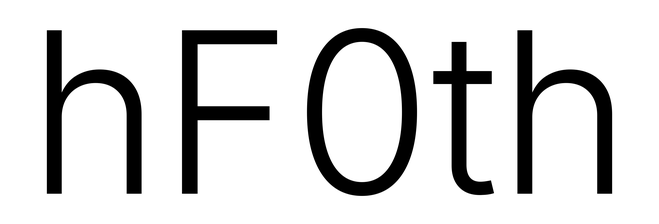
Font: Inter_Light